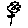
Label: flower